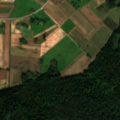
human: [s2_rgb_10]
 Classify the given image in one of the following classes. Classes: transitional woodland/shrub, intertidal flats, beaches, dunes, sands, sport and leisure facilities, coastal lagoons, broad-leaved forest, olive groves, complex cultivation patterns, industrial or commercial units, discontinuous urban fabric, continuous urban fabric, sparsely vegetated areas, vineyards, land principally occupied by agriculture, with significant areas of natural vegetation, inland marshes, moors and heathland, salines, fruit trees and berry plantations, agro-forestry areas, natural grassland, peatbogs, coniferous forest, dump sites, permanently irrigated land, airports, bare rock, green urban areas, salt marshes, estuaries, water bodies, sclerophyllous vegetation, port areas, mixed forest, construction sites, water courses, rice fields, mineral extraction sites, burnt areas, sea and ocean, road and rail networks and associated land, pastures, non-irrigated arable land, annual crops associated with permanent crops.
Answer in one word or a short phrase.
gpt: non-irrigated arable land, complex cultivation patterns, coniferous forest, transitional woodland/shrub